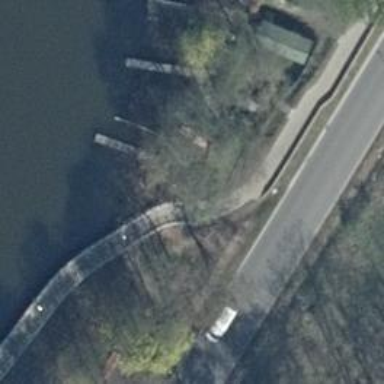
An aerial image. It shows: Path leading to bridge.